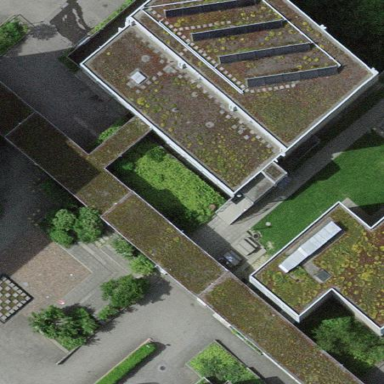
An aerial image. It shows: View of roof of building.